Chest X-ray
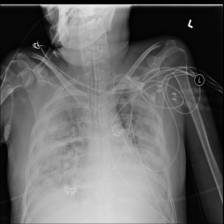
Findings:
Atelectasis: negative
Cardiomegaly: negative
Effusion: negative
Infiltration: negative
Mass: negative
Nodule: negative
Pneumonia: negative
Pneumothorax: negative
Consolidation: negative
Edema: negative
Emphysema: negative
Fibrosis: negative
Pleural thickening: negative
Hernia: negative